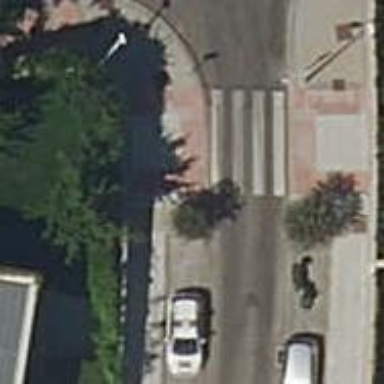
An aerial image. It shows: Uncontrolled crossing on the road.